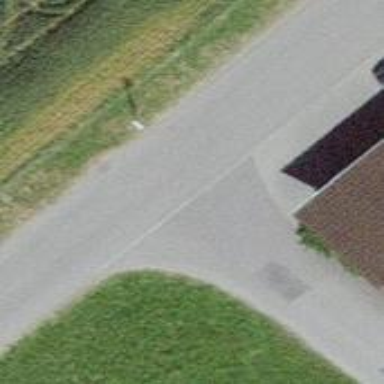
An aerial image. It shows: Smooth asphalt road in residential area.